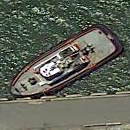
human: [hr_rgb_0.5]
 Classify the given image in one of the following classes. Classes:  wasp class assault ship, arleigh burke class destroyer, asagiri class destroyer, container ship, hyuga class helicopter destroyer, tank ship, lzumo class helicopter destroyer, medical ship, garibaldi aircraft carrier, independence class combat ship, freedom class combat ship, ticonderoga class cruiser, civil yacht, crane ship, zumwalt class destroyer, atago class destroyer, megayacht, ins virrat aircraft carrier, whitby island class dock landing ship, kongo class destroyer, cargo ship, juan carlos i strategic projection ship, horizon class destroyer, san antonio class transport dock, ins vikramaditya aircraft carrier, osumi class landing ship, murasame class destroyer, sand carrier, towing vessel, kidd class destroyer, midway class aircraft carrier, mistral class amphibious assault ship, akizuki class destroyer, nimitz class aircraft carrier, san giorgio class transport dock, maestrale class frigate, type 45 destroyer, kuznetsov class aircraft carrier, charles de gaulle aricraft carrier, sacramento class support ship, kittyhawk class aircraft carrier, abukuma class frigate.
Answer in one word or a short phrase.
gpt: Towing vessel